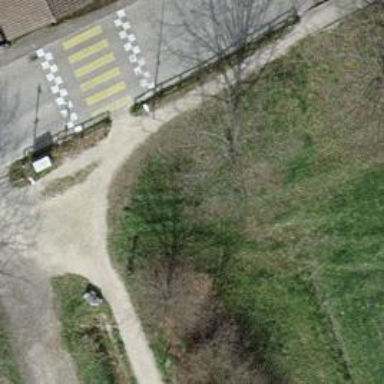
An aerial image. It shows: Footway with surface of fine gravel.